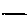
Label: line